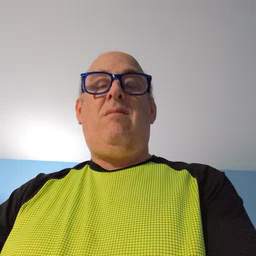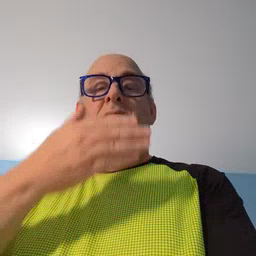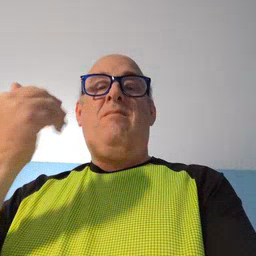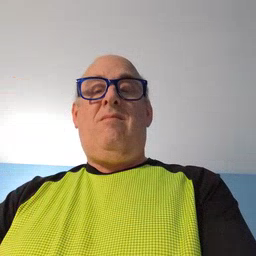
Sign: better